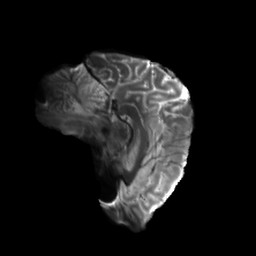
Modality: T2w
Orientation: sagittal
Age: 27
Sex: female
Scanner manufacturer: siemens
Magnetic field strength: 6.98 T
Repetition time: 7.08 s
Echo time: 0.0756 s